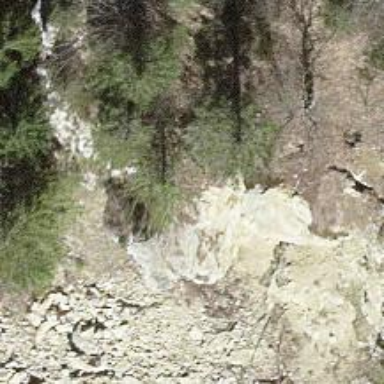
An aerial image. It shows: Cliff in nature.